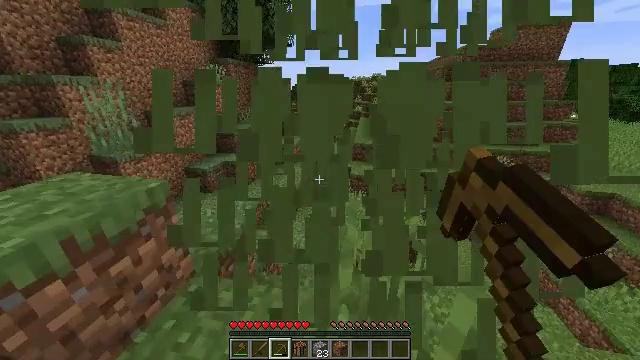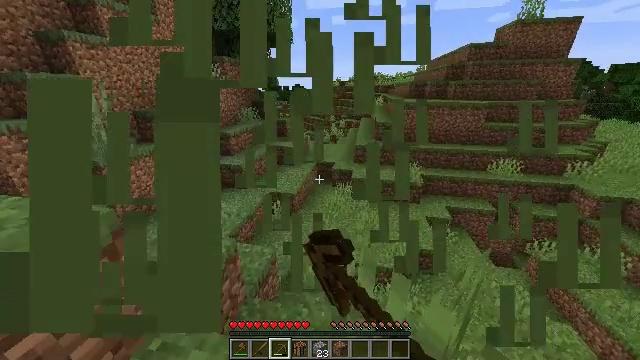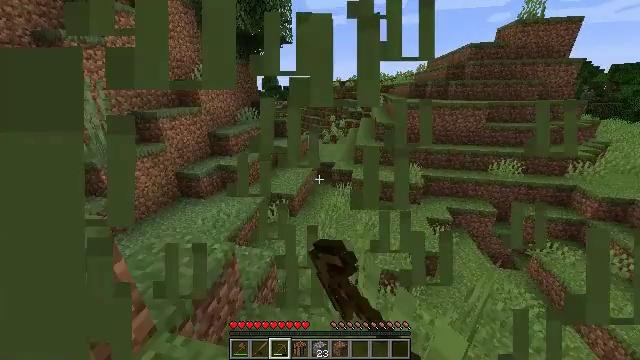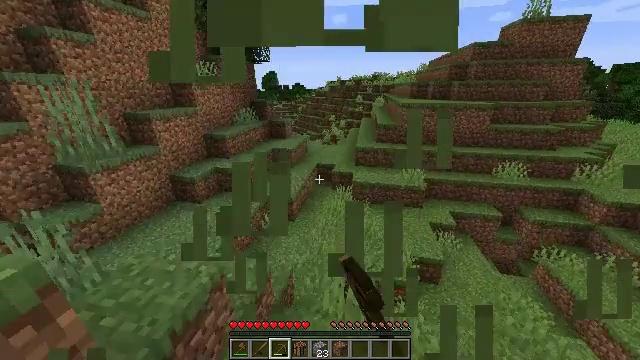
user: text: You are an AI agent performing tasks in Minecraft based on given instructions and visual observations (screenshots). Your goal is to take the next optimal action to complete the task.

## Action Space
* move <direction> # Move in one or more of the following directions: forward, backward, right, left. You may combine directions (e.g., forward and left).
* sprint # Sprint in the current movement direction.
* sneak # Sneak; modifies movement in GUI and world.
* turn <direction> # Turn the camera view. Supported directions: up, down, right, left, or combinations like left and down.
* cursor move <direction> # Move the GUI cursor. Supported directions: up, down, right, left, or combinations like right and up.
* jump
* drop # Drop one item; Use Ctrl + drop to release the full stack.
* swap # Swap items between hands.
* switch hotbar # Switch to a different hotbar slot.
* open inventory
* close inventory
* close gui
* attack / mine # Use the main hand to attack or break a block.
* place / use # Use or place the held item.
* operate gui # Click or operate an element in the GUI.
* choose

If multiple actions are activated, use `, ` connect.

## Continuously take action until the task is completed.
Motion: motion action
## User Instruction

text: Mine tall grass from the ground.
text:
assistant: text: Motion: move forward, attack / mine
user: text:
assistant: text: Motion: move forward
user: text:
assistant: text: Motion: move forward
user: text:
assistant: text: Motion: no_op